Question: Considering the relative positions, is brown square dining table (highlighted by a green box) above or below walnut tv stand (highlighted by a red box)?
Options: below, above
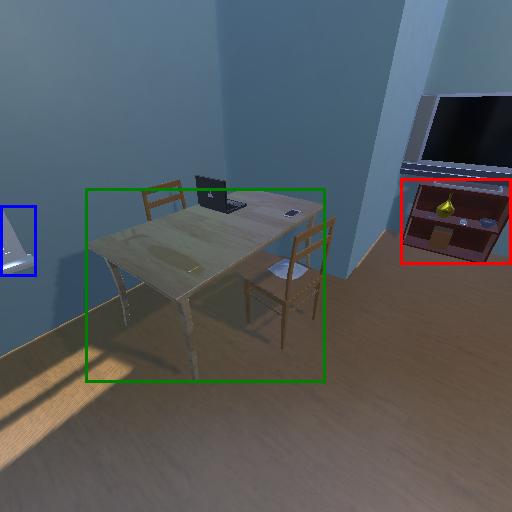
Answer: below